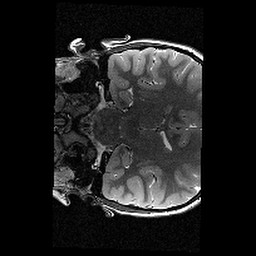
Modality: T2w
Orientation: coronal
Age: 11
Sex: female
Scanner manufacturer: siemens
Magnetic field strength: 3 T
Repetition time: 9.23 s
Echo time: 0.067 s